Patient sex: M
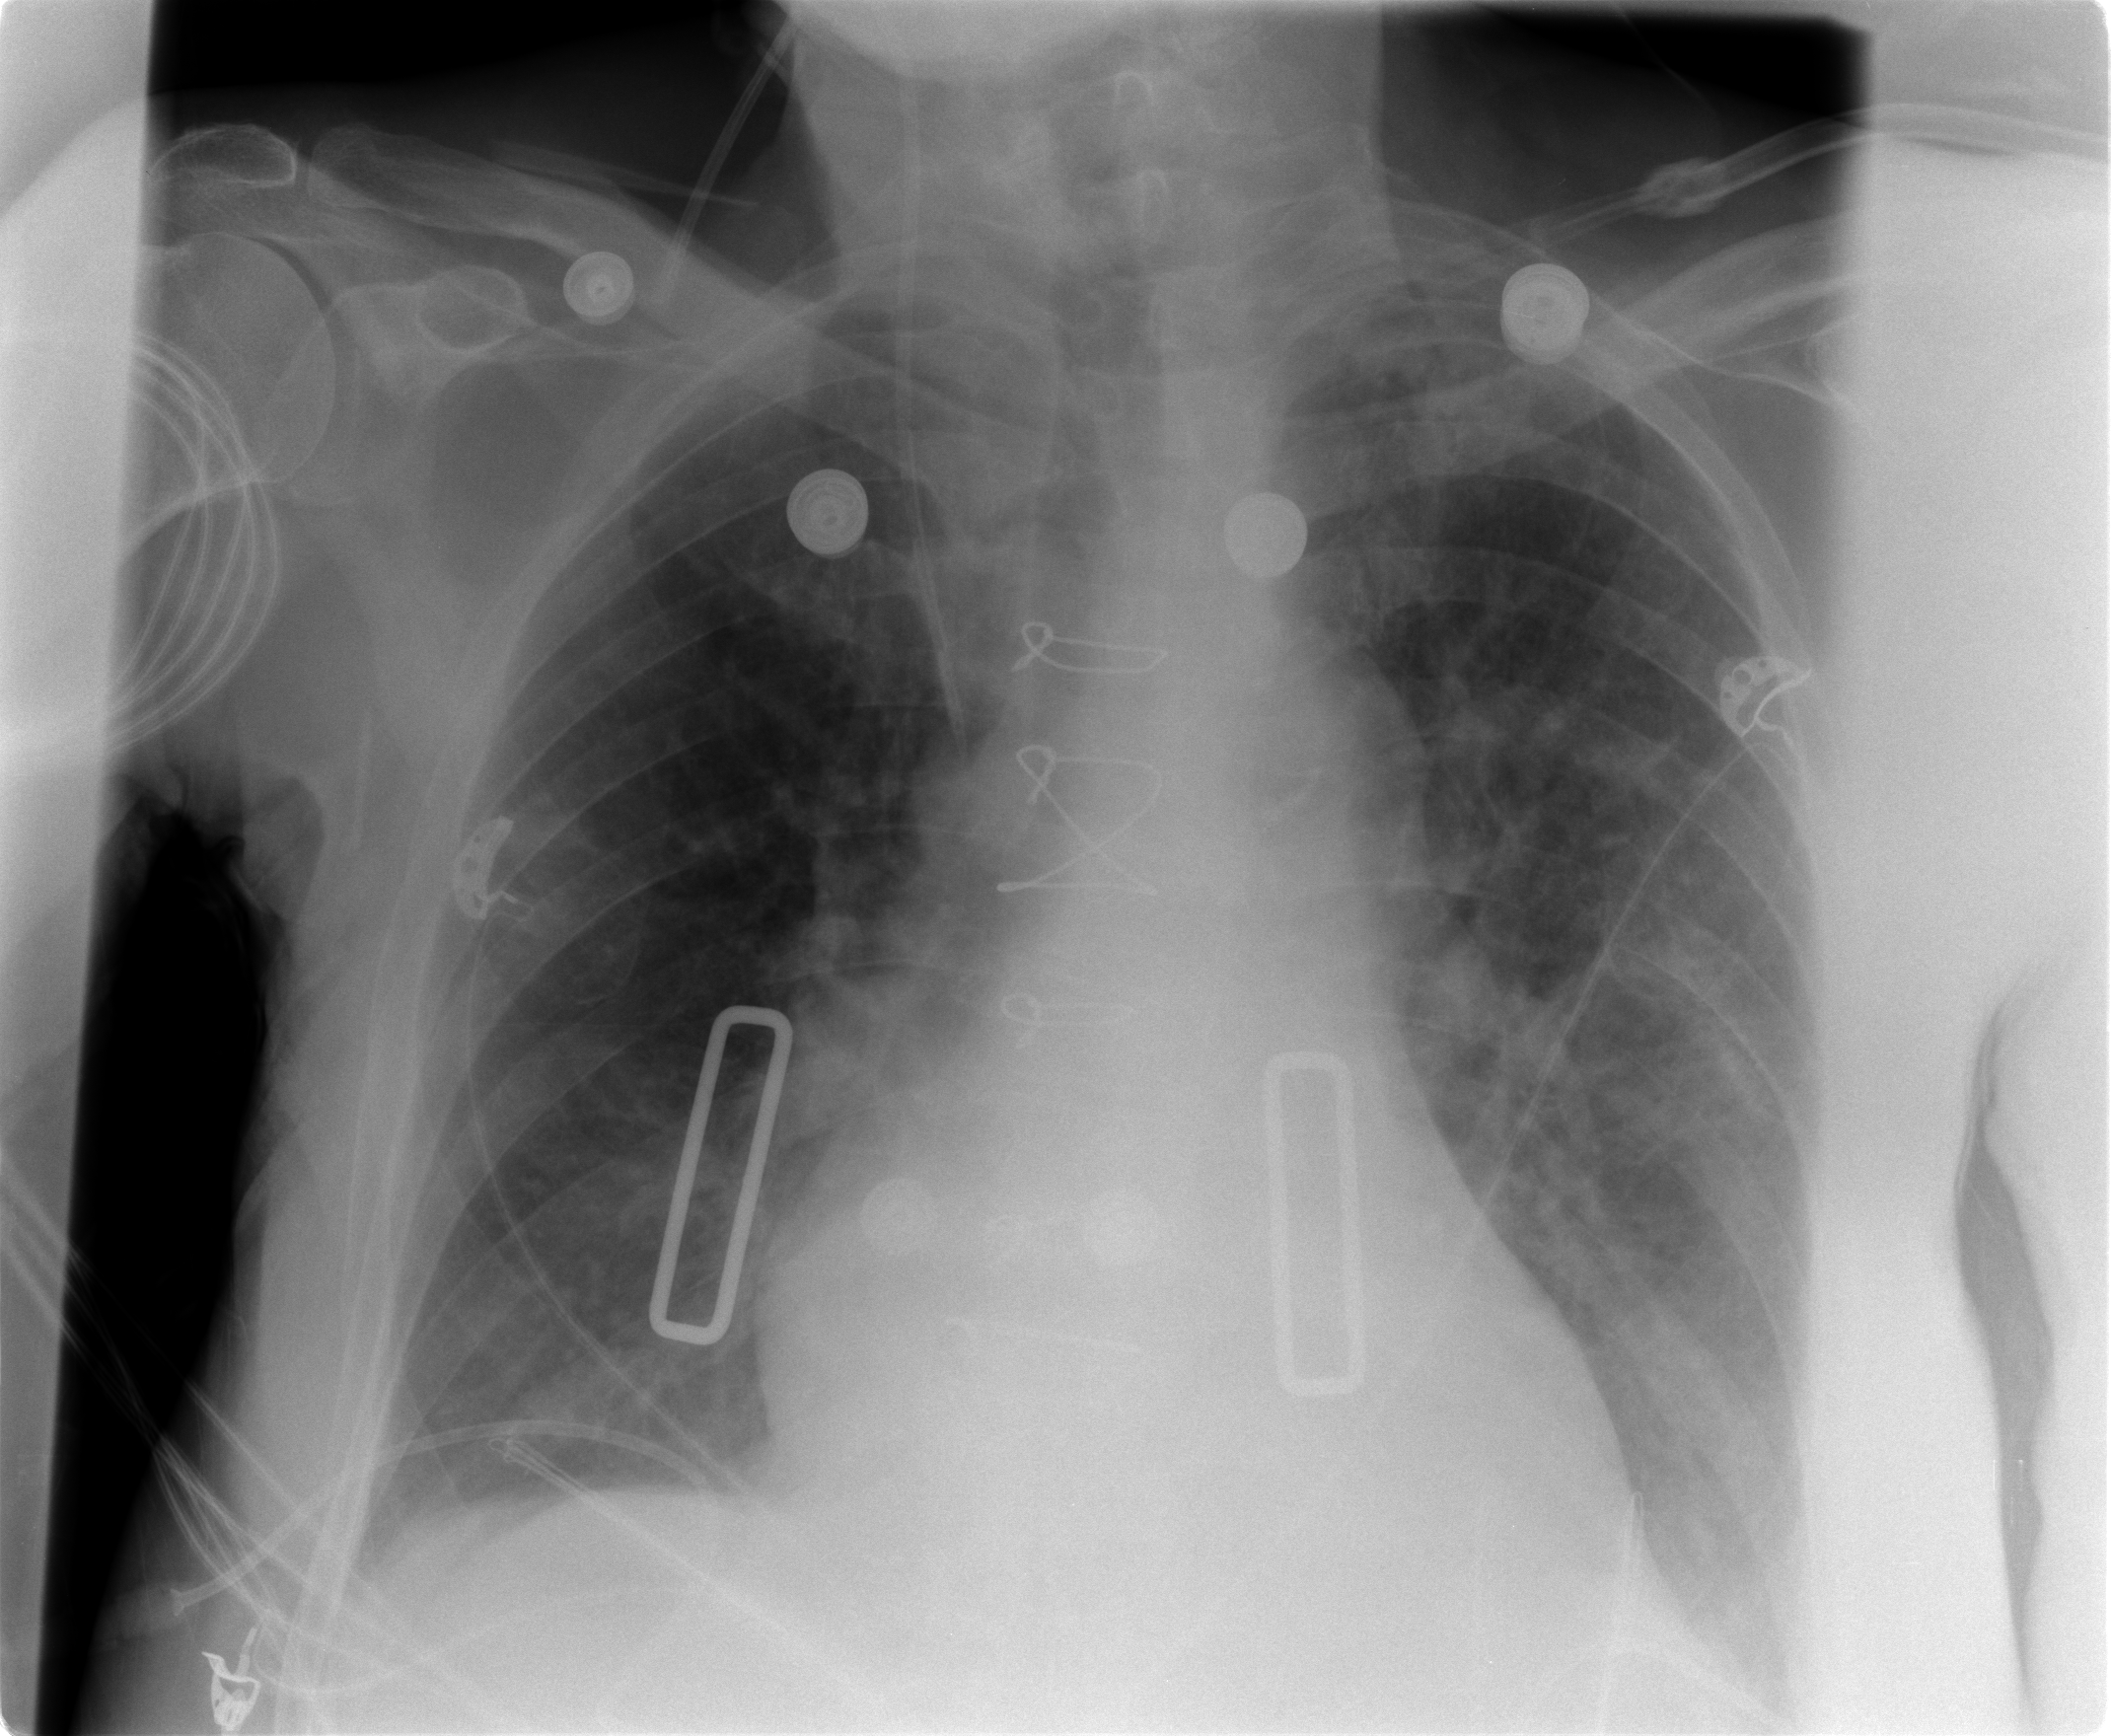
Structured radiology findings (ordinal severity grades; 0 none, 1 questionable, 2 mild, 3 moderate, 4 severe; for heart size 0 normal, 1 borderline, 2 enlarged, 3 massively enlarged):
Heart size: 2
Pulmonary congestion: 2
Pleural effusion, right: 2
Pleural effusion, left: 1
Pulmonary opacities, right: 0
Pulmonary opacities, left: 2
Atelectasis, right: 2
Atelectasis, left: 2